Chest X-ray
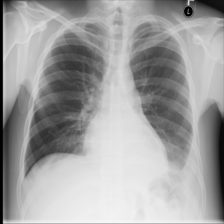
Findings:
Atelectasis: negative
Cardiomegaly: negative
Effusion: positive
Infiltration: negative
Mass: negative
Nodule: negative
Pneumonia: negative
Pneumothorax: negative
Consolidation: negative
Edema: negative
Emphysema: negative
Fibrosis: negative
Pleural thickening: negative
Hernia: negative